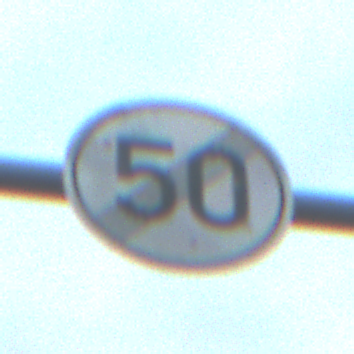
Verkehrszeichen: EndeGeschwindigkeit50
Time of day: SunriseSunset
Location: Outdoor (RoadRail)
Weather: PartlyCloudy
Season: NotSpecified
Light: Natural